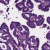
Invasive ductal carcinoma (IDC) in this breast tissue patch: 1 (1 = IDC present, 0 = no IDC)